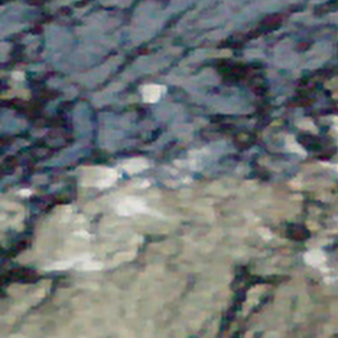
Label: other